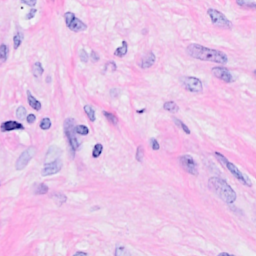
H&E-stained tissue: Breast